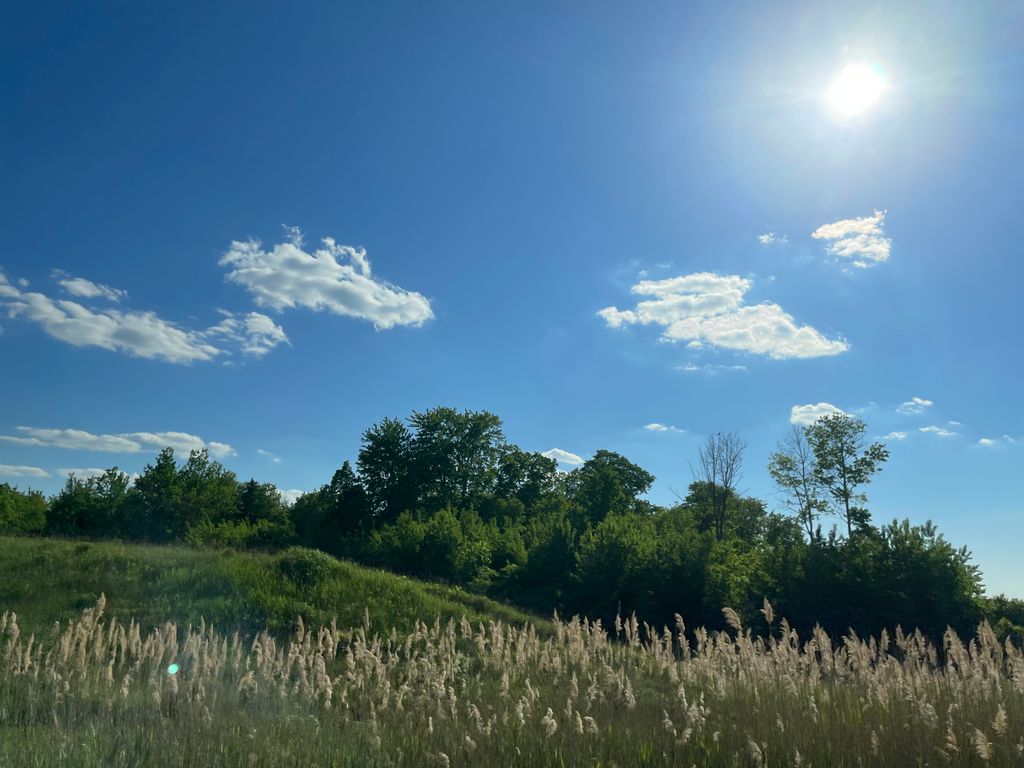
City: kitchener-waterloo